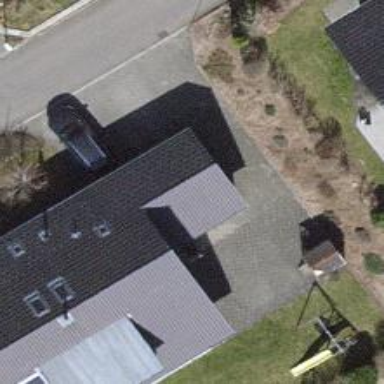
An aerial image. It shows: View of roof of building.